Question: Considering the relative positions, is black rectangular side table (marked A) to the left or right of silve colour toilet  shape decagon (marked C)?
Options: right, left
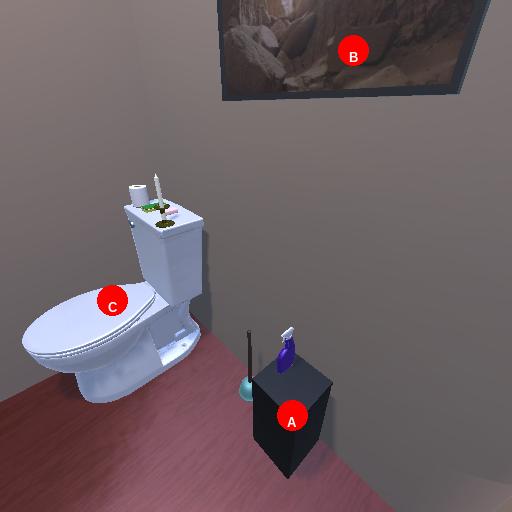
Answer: right